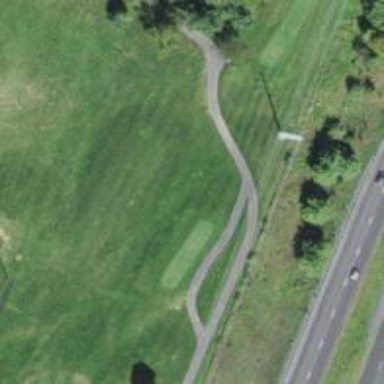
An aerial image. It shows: Asphalt service road used as golf cart path.